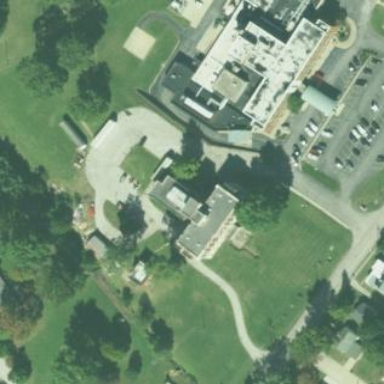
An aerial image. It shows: Healthcare facility identified as hospital.